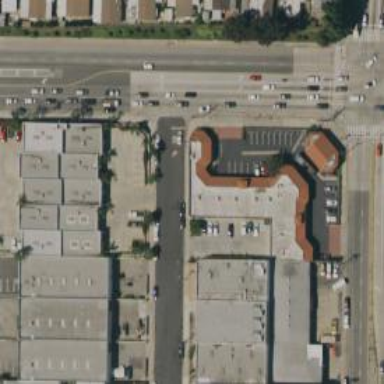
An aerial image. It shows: Retail building.